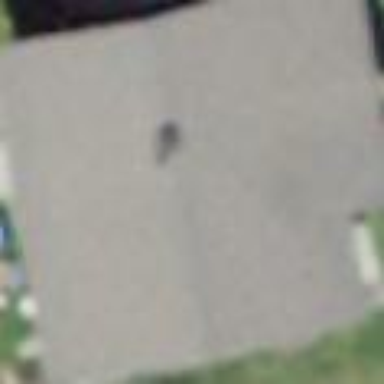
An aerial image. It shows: Building with tiled roof.